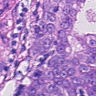
Metastatic tissue present: yes